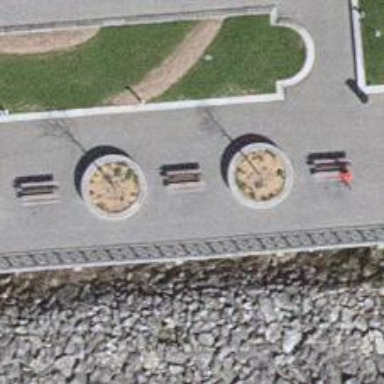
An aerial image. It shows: Bench.